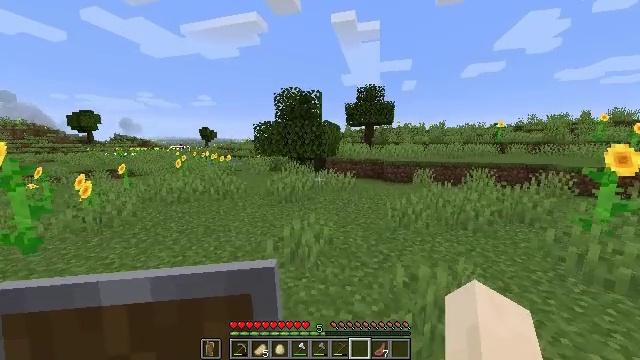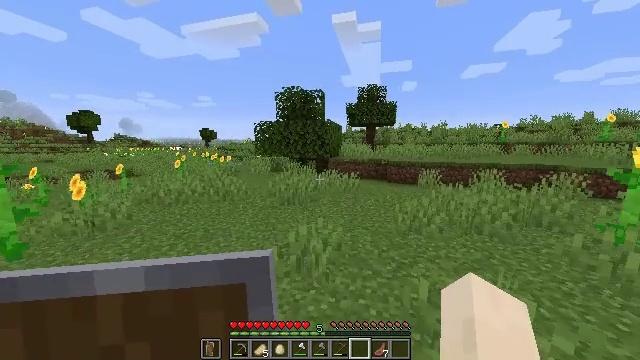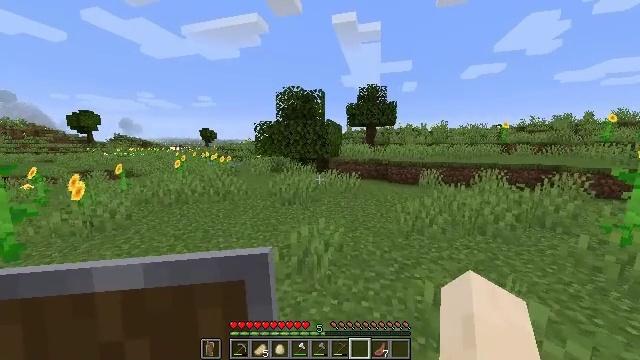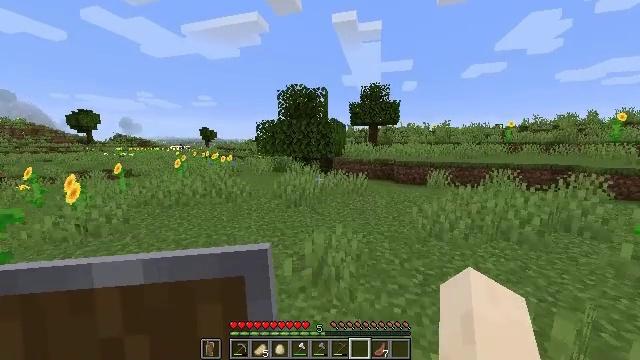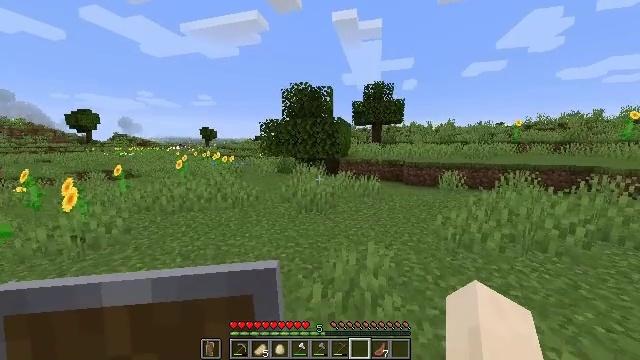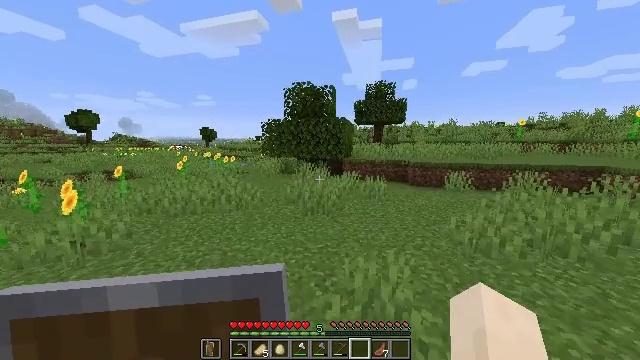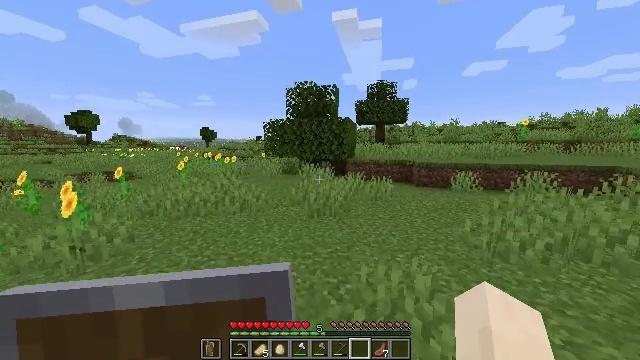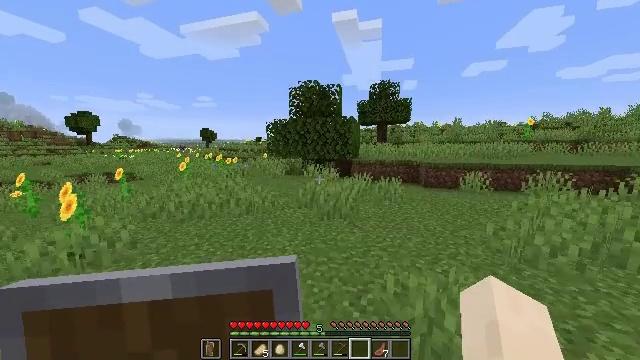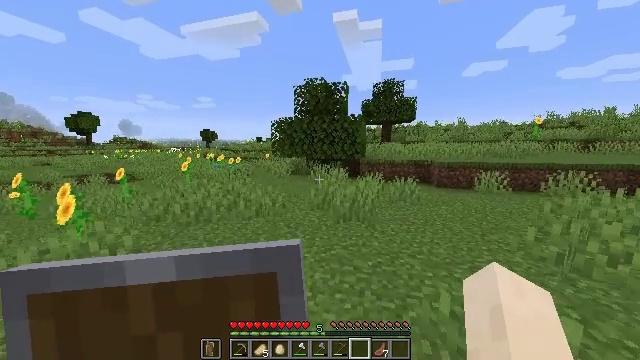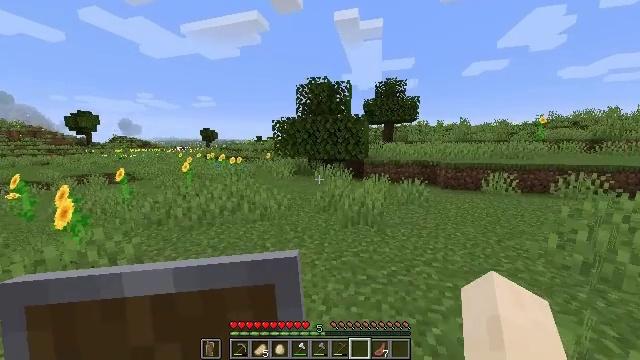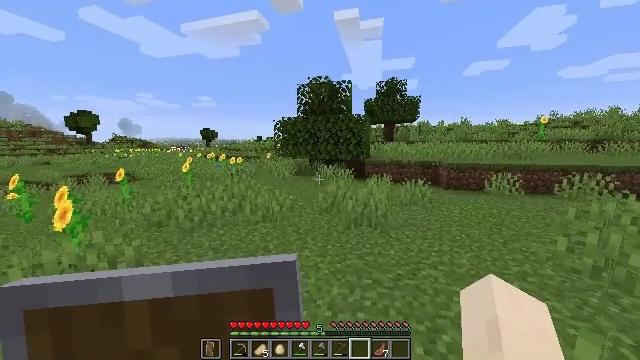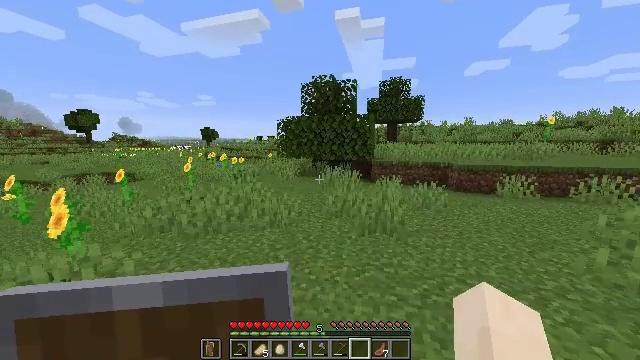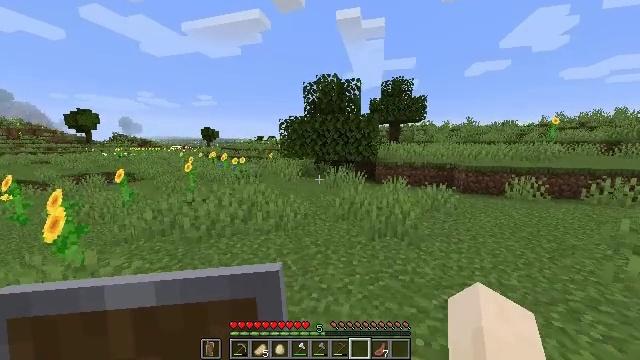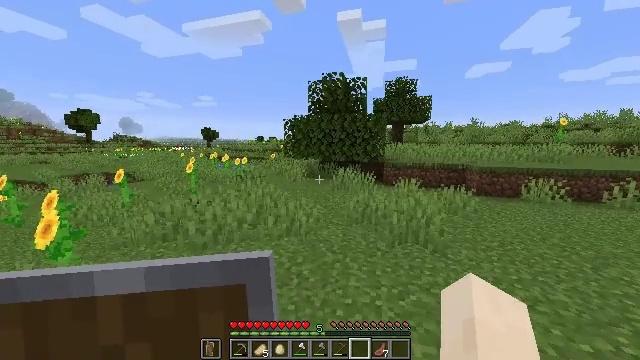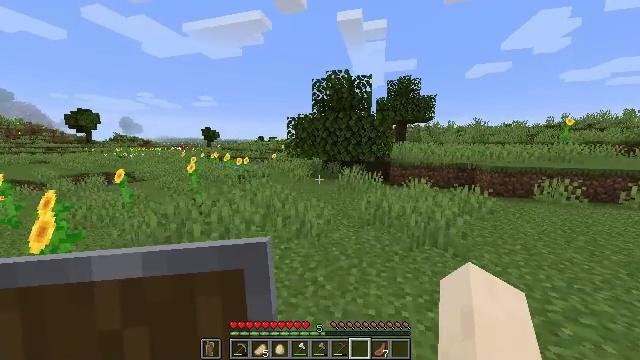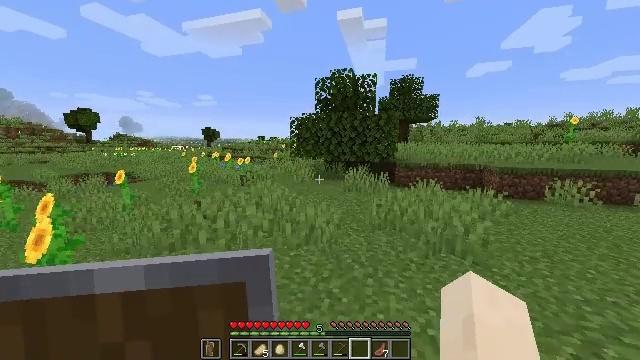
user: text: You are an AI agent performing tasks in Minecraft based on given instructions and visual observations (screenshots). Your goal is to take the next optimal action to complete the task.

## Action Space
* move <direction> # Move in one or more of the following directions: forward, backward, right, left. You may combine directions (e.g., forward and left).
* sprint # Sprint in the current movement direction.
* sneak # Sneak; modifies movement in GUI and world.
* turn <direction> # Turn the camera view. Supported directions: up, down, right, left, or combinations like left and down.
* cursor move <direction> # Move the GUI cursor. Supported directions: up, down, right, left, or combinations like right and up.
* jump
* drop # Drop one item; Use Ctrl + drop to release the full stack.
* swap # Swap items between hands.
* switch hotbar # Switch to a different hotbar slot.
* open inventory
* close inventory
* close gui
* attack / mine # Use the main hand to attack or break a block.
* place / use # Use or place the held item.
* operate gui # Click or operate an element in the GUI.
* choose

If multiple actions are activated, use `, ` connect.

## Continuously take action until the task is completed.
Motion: motion action
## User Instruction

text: Attack the pumpkin to gather it.
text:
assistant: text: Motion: move forward, sprint
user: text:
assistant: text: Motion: move forward and move left, sprint
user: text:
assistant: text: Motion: move forward and move left, sprint
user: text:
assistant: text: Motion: move forward and move left, sprint
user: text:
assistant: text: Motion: move forward and move left, sprint
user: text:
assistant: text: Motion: move forward and move left, sprint
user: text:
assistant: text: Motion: move forward and move left, sprint
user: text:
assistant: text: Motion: move forward and move left, sprint
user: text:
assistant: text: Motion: move forward and move left, sprint
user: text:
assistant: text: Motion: move forward and move left, sprint
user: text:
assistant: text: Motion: move forward and move left, sprint
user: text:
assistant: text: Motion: move forward and move left, sprint
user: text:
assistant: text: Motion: move forward and move left, sprint
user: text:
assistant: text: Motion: move forward and move left, sprint
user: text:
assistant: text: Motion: move forward and move left, sprint
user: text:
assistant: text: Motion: move forward and move left, sprint
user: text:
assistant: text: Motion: move forward and move left, sprint
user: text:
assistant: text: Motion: move forward and move left, sprint
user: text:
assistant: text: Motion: move forward and move left, sprint
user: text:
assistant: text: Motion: move forward and move left, sprint
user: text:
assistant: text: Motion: move forward, sprint, turn right
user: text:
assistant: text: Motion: move forward, sprint, turn right
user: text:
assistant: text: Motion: move forward, sprint, turn right
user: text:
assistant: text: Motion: move forward, sprint, turn right
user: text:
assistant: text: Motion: move forward, sprint
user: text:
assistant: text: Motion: move forward and move right, sprint
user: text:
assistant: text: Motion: move forward and move right, sprint
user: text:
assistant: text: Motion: move forward and move right, sprint
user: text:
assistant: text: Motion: move forward and move right, sprint
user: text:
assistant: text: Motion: move forward and move right, sprint